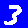
Digit: 3